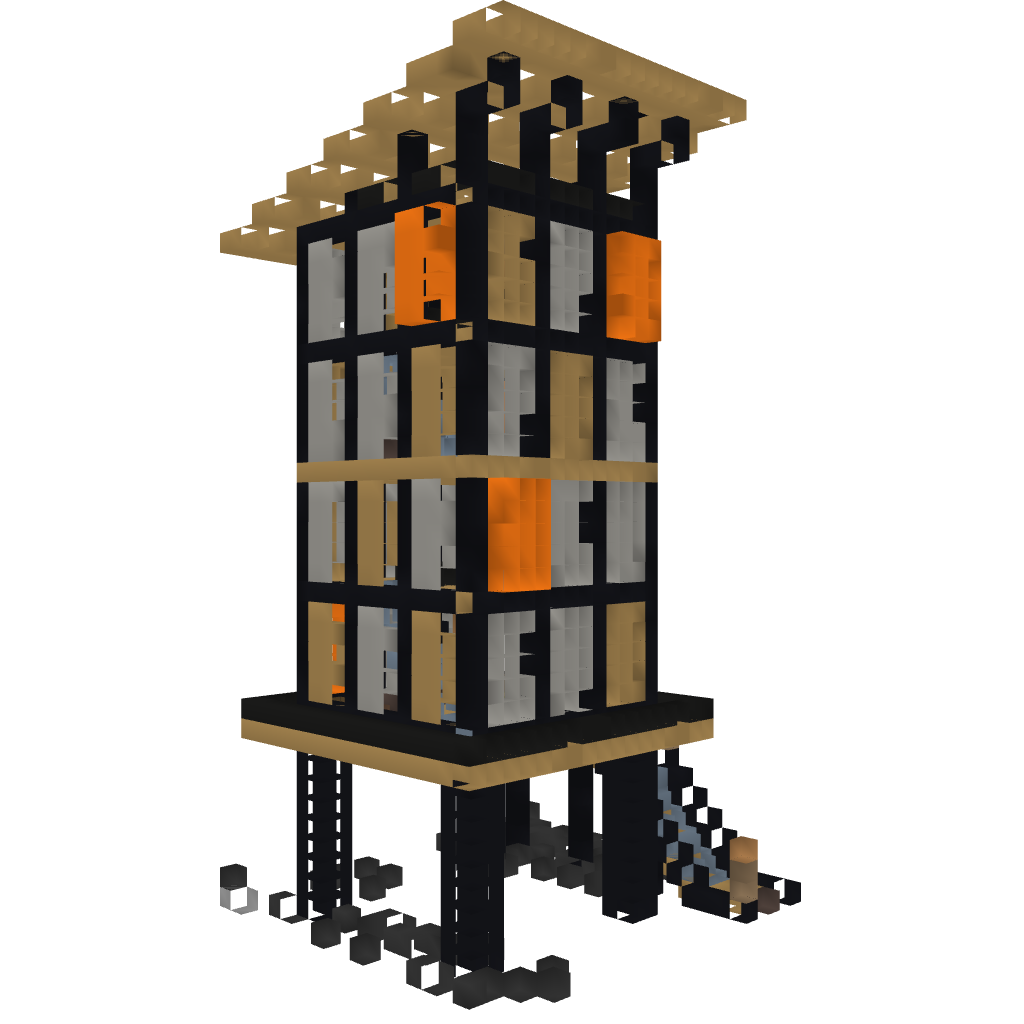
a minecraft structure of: High Stand Modern House